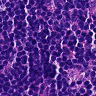
Metastatic tissue present: no